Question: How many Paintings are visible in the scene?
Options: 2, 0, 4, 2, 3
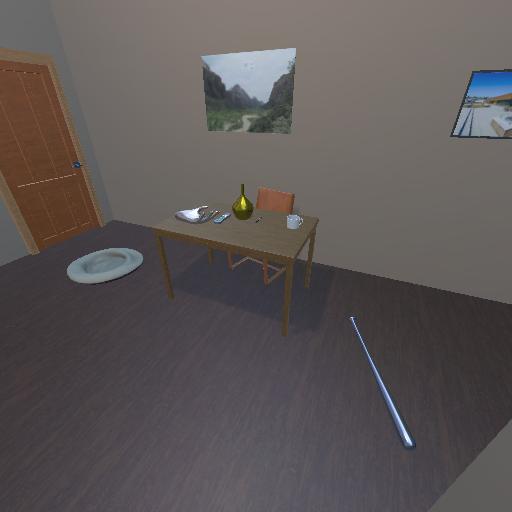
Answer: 2